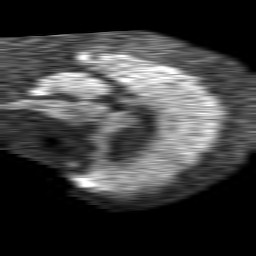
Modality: TRACE
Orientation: sagittal
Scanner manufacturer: philips
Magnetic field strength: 1.5 T
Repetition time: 4.6 s
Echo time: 0.103 s